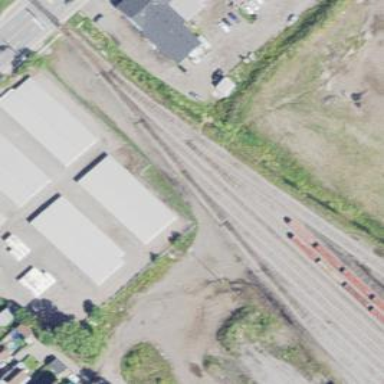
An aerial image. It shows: Railway yard.